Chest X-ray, PA view. Patient: 17 years old, sex M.
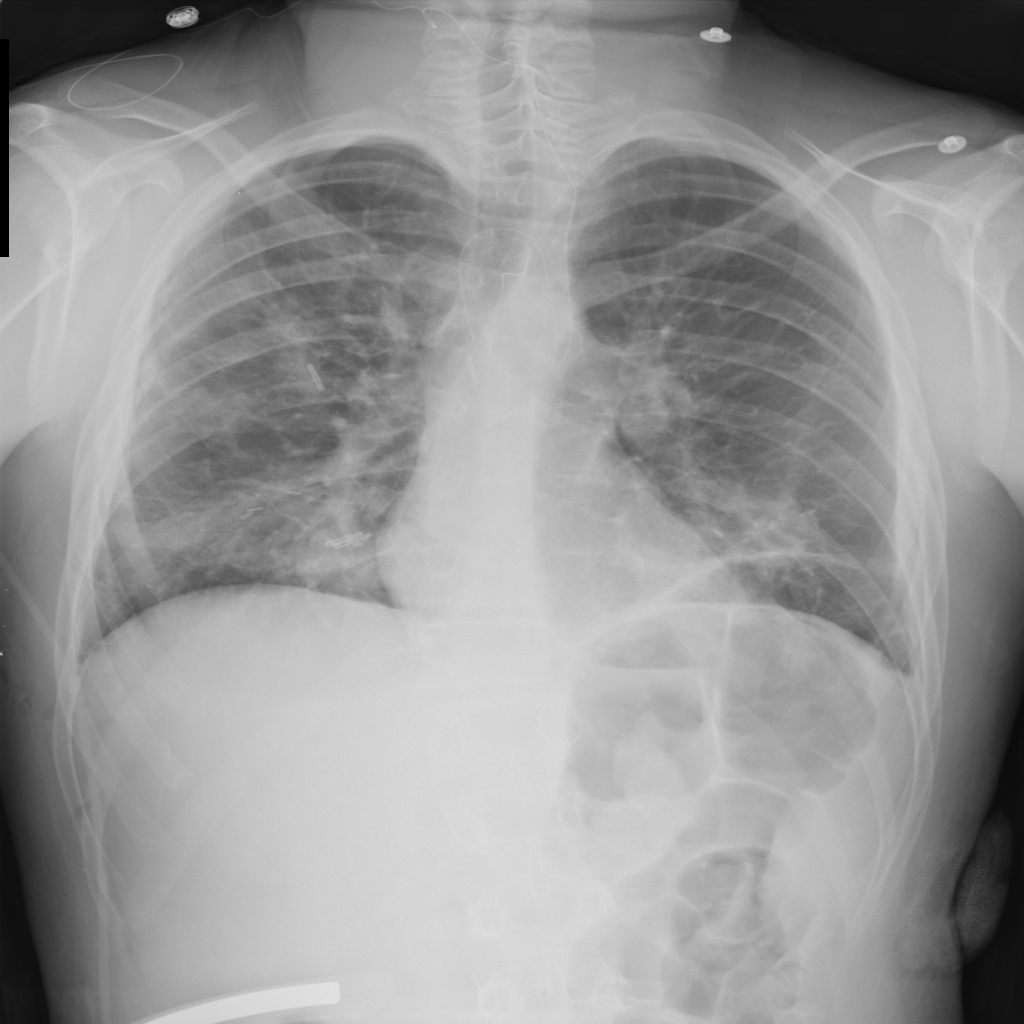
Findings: No Finding